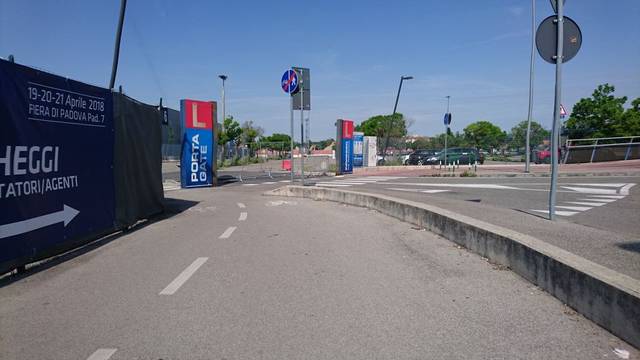
Region: Italy
Coordinates: 45.416, 11.894